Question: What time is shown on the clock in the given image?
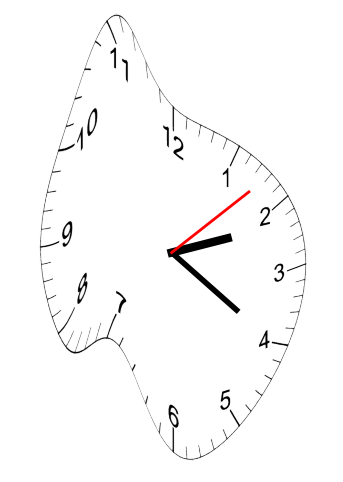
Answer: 02:20:08